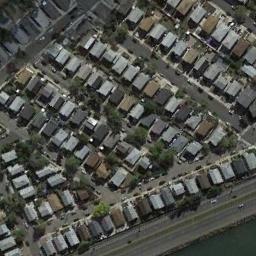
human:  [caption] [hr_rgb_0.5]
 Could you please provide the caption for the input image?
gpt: The residential distribution is strange .

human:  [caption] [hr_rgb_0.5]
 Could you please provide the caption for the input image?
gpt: The dense residential is next to the road and some trees .

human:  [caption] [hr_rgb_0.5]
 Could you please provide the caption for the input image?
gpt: There are many roads and neatly arranged houses and trees in densely populated areas .

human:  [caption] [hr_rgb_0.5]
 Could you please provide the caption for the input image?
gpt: A dense residential area with lots of houses arranged neatly is next to the waters .

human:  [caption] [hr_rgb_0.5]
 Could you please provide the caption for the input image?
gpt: There are many gray buildings and some black buildings arranged neatly on dense residential area .